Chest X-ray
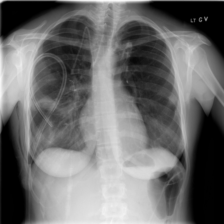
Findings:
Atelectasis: negative
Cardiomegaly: negative
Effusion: negative
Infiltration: negative
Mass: negative
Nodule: negative
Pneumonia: negative
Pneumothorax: positive
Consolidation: negative
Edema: negative
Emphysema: negative
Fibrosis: negative
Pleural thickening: negative
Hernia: negative